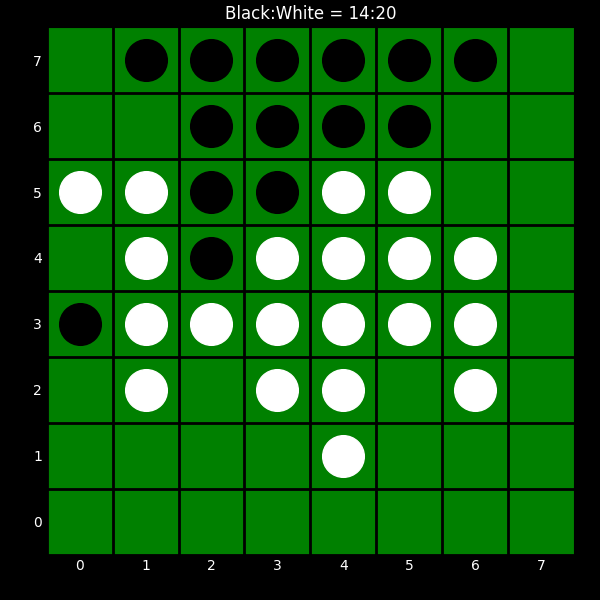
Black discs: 14
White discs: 20